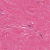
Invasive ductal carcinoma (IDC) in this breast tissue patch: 0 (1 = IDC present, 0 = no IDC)